Aerial crown-view tile of a tropical tree (Barro Colorado Island, Panama), acquired 20250512:
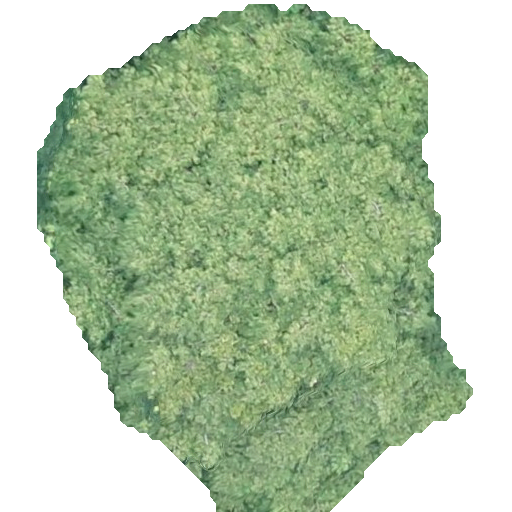
Species: Virola surinamensis
GBIF accepted scientific name: Virola surinamensis
Crown area: 236.51 m²